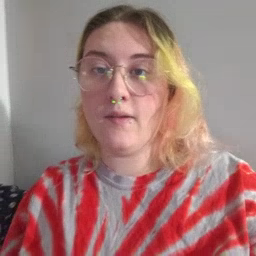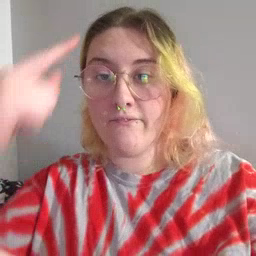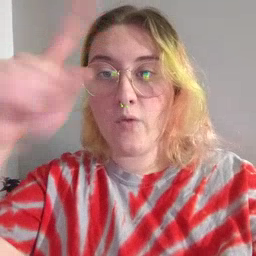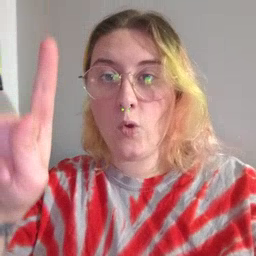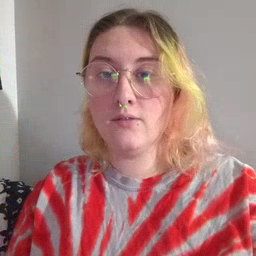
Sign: for